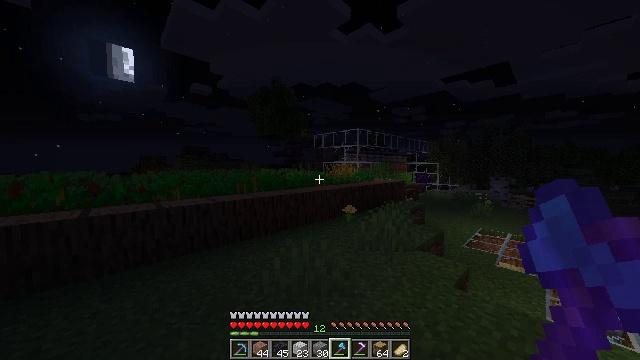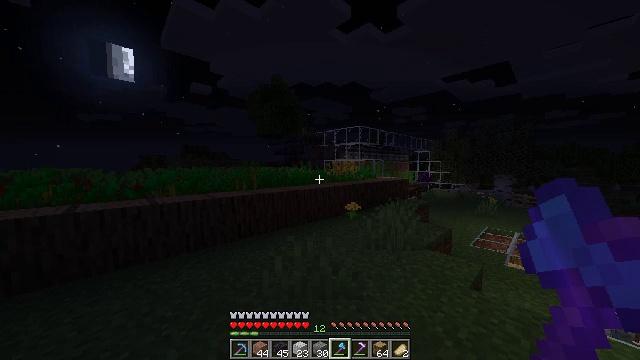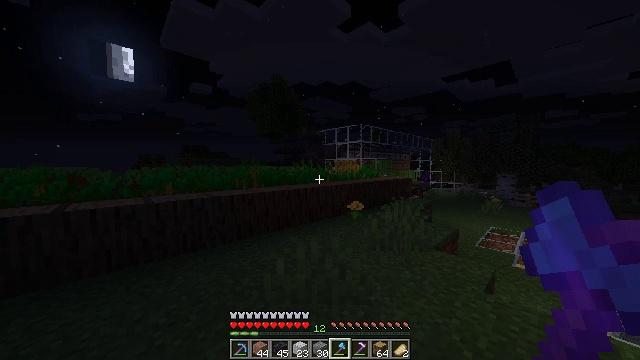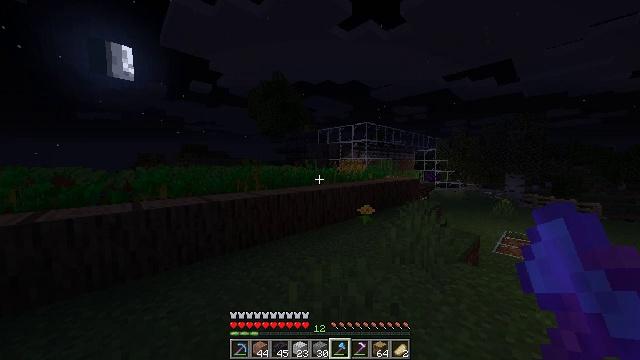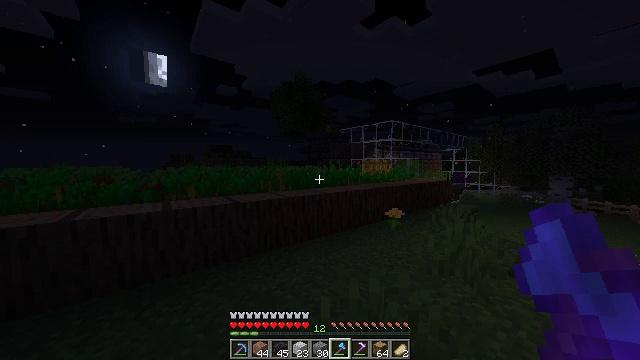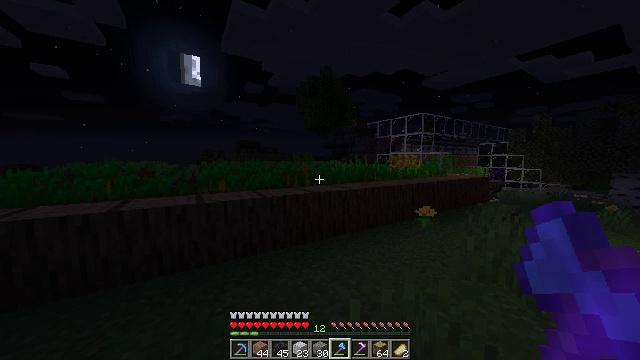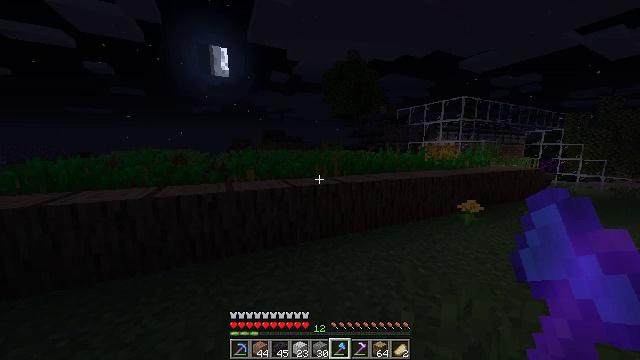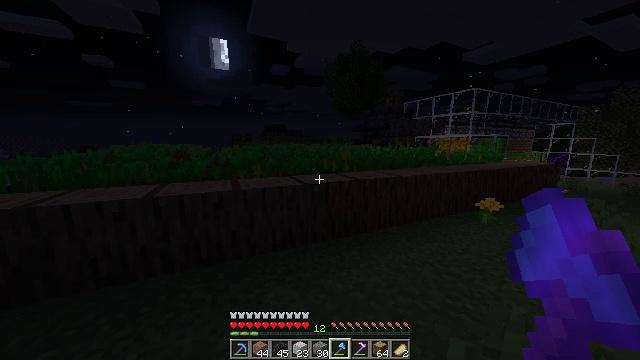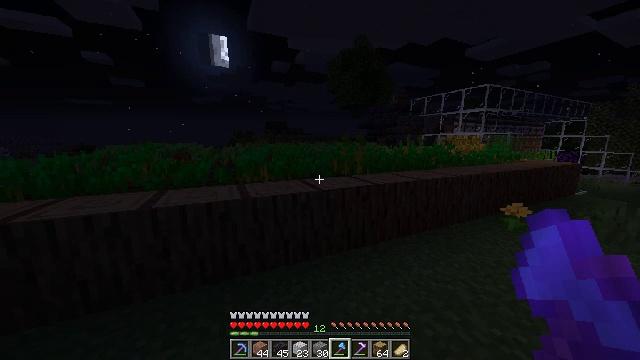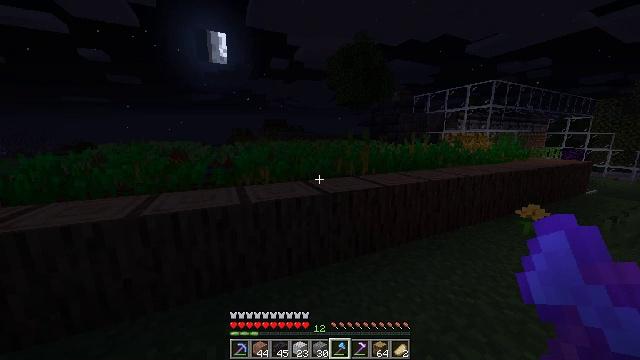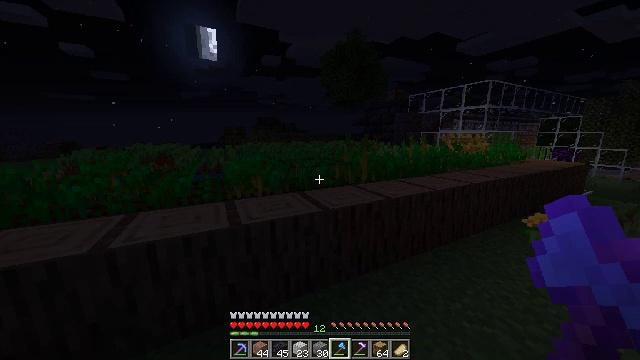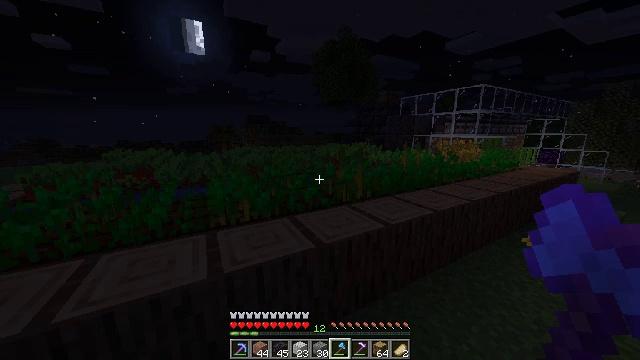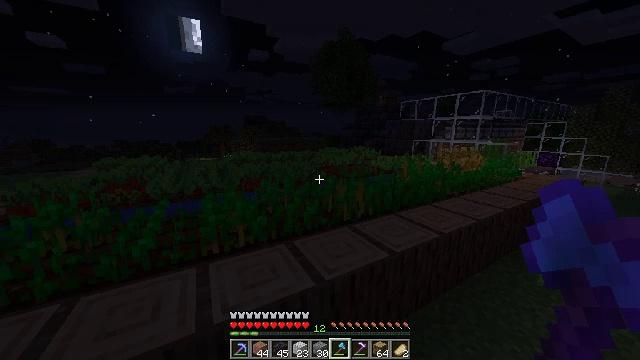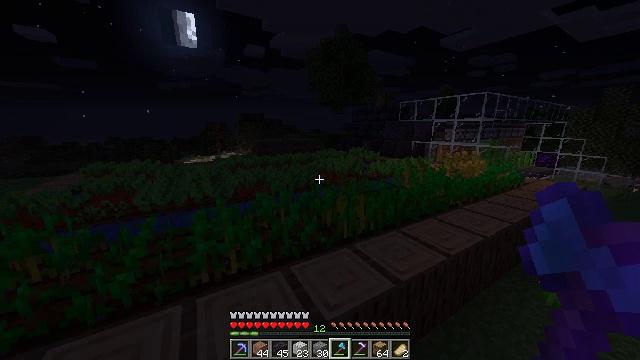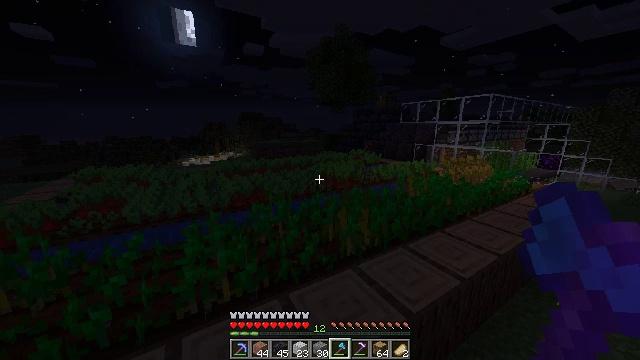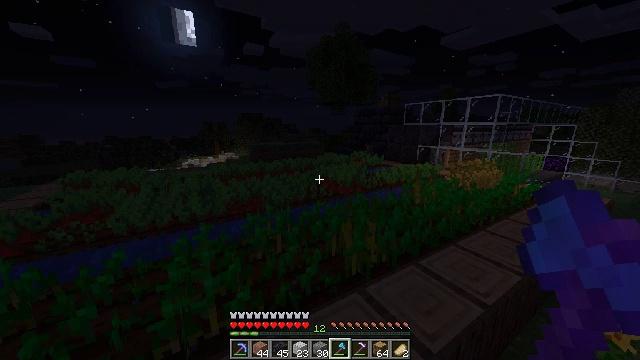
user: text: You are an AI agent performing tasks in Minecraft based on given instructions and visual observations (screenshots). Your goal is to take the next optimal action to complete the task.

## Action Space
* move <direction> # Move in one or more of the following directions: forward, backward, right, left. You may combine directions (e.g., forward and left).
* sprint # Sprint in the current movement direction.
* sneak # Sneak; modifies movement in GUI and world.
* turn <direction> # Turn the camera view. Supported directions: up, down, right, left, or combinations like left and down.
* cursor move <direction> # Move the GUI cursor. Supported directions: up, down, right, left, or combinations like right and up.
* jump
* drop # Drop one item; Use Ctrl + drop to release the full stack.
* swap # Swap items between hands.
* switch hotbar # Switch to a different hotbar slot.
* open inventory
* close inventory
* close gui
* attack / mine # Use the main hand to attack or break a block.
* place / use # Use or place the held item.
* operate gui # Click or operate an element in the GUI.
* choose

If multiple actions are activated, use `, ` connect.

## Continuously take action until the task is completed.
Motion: motion action
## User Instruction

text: Break the light blue bed.
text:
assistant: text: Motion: move forward and move left
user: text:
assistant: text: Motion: move forward and move left
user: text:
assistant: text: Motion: move forward and move left
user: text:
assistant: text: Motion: move forward and move left, turn left
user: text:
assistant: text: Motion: move forward and move left, turn left and down
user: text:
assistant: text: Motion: move forward and move left, turn left and down
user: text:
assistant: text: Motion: move forward and move left, turn down
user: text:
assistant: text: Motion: move forward
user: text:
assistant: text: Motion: move forward
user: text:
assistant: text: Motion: move forward, turn right, jump
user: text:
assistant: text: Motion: move forward, turn right, jump
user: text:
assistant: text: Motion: move forward, jump
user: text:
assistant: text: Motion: move forward, jump
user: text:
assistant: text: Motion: move forward
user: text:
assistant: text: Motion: move forward
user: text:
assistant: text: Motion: move forward, sneak
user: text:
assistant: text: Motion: sneak
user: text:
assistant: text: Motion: move right, sneak
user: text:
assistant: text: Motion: move right, sneak
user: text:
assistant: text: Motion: move right, sneak
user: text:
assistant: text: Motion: sneak
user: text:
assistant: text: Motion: sneak
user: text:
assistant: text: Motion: sneak
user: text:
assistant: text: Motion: sneak
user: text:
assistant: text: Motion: sneak, turn right and down
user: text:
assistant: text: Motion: turn right and down
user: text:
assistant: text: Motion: turn right and down, jump
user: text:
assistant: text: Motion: turn right and down, jump
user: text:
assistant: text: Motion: jump
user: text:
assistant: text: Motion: jump